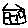
Label: house